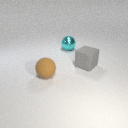
large brown rubber sphere in front of large gray rubber cube